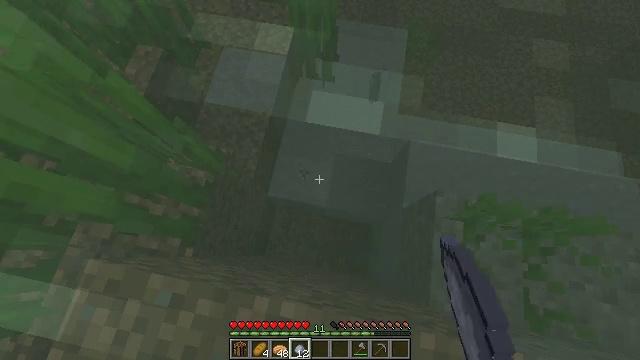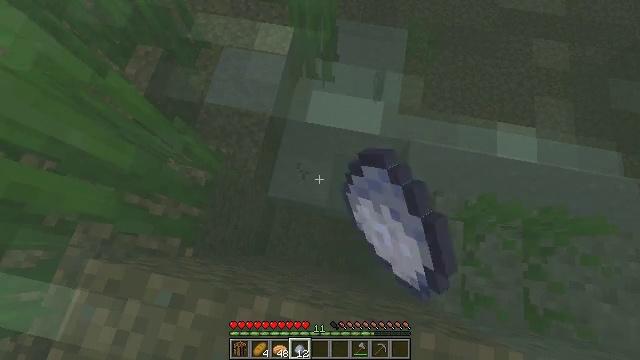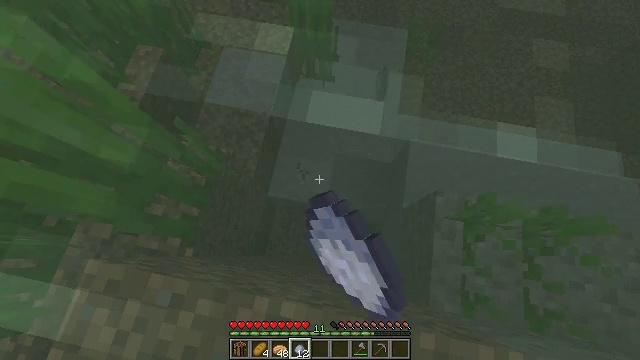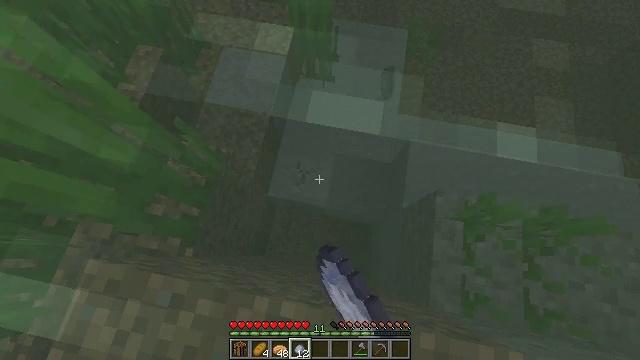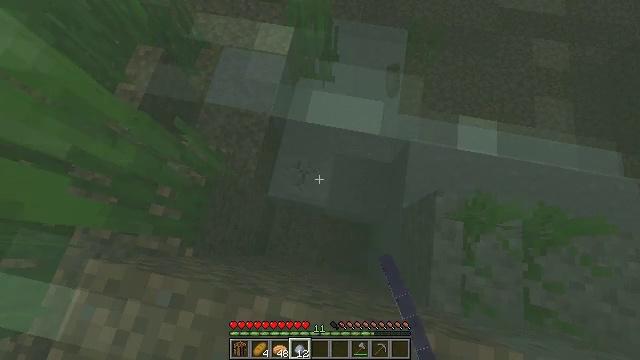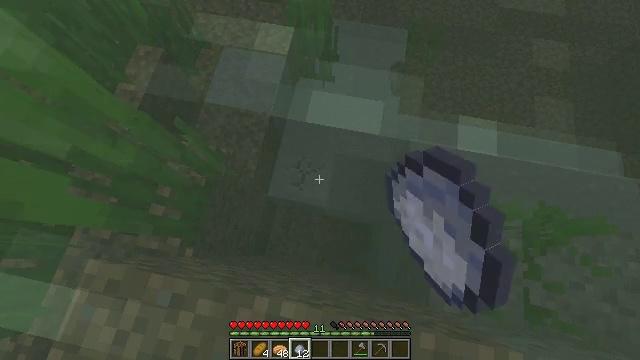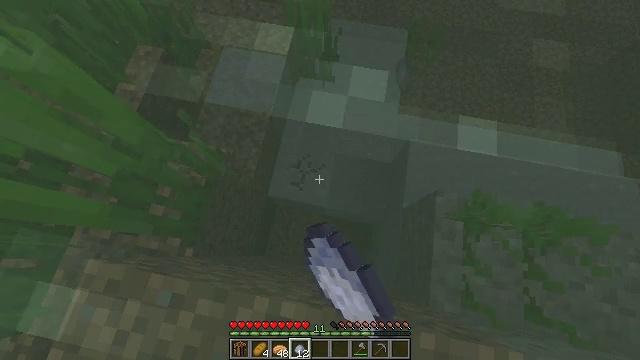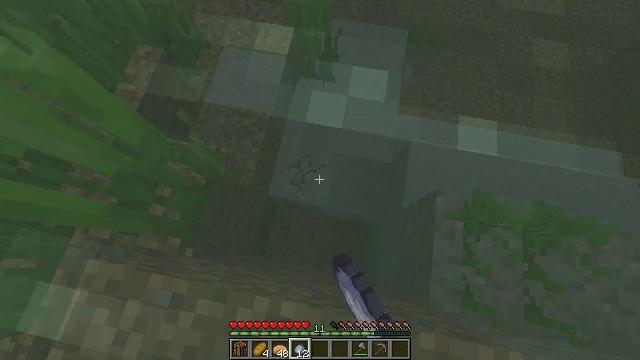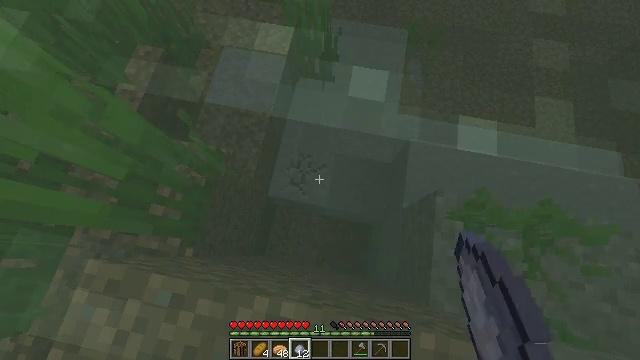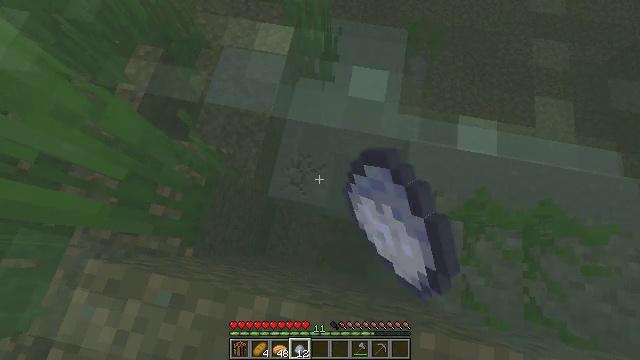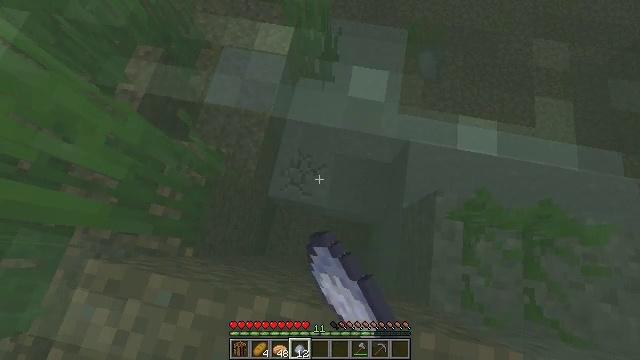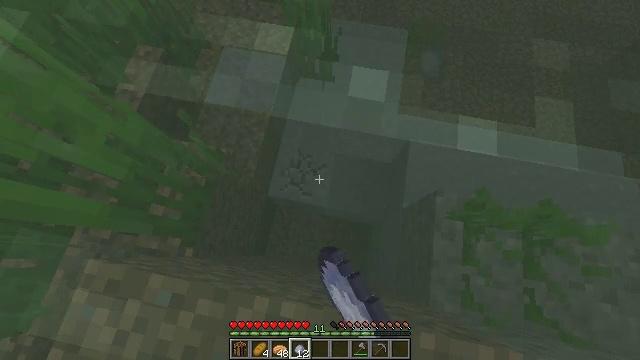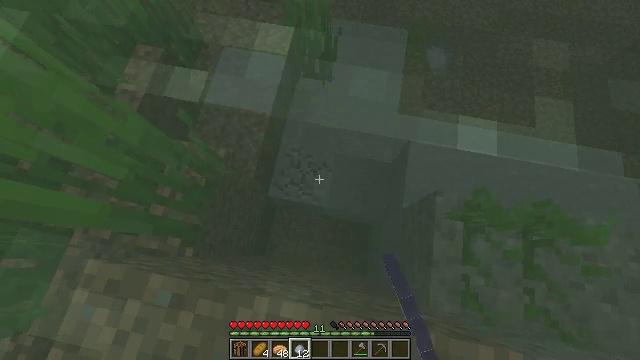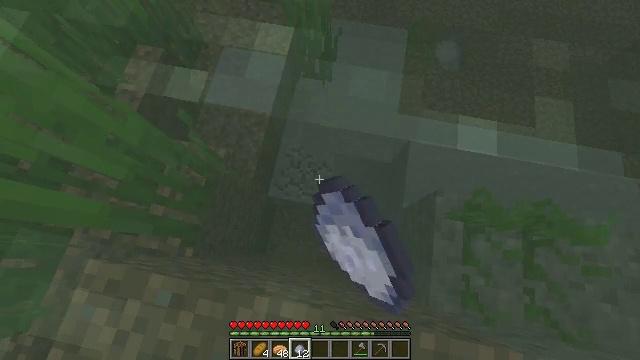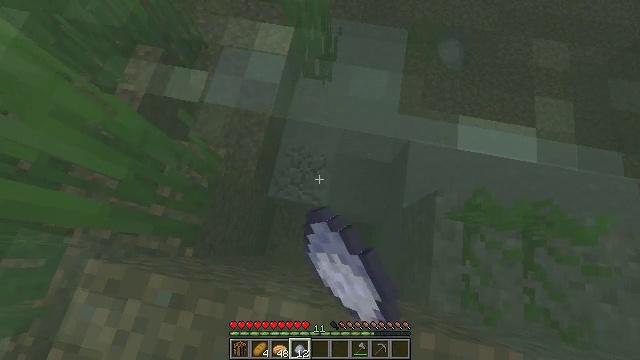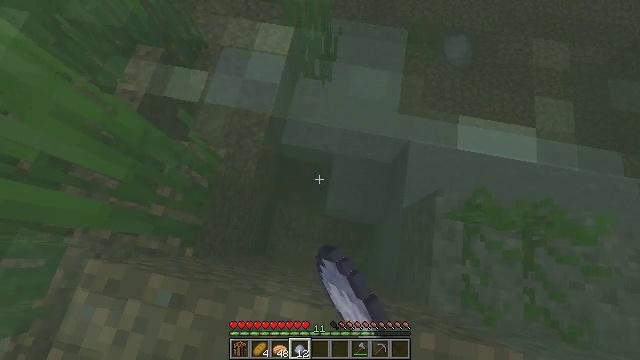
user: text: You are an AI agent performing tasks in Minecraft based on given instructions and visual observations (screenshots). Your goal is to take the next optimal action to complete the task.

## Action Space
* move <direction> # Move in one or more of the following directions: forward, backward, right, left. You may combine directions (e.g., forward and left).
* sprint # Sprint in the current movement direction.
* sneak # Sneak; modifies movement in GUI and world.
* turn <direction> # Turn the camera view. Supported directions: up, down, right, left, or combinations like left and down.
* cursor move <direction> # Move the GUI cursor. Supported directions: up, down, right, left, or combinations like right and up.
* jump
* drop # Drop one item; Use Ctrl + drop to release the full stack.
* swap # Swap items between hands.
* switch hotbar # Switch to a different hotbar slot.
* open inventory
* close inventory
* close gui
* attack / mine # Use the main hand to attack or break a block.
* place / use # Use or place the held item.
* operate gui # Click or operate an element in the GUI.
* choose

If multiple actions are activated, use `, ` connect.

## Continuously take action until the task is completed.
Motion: motion action
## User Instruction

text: Collect clay by holding down the left mouse button.
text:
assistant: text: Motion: sneak, attack / mine
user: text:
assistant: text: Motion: sneak, attack / mine
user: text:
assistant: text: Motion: sneak, attack / mine
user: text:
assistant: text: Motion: sneak, attack / mine
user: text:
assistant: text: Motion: sneak, attack / mine
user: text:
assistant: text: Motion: sneak, attack / mine
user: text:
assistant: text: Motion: sneak, attack / mine
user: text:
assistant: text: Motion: sneak, attack / mine
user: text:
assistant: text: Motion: sneak, attack / mine
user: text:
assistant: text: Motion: sneak, attack / mine
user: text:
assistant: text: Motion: sneak, attack / mine
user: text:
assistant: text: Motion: sneak, attack / mine
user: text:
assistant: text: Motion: sneak, attack / mine
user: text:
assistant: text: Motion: sneak, attack / mine
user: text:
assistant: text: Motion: sneak, attack / mine
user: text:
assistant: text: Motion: sneak, attack / mine
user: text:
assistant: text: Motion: sneak, attack / mine
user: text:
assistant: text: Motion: sneak, attack / mine
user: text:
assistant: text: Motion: sneak, turn right and down, attack / mine
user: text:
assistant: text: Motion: sneak, turn right, attack / mine
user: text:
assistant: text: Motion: sneak, attack / mine
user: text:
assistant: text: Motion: sneak, attack / mine
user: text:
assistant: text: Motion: sneak, attack / mine
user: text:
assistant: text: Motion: sneak, attack / mine
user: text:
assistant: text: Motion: sneak, attack / mine
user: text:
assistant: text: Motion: sneak, attack / mine
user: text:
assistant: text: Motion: sneak, attack / mine
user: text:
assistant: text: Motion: sneak, attack / mine
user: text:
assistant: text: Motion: sneak, attack / mine
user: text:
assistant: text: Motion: sneak, attack / mine